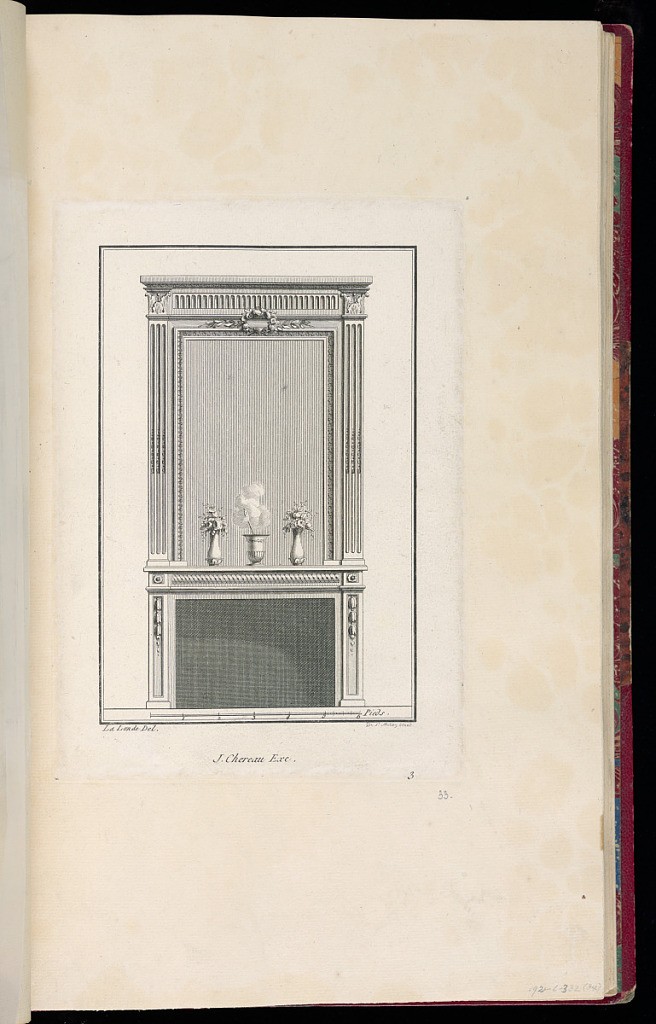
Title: Design for Fireplace Mantel Decoration
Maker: Richard de Lalonde, French, active 1780–96
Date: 1780-1789
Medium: Etching on off-white laid paper
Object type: Print
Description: Design for a fireplace with a mantel on which sits two vases with flowers and an urn with smoke (incense?) wafting out. The fireplace is decorated with ornament motifs including piastre, fluting, rosette, acanthus leaf, and lamb tongue. The plate is signed and numbered.